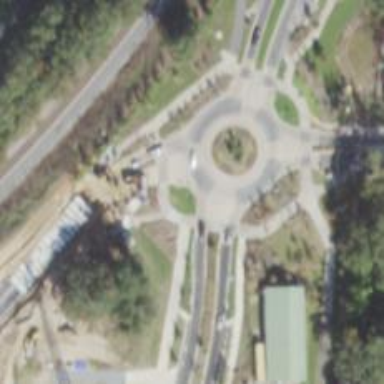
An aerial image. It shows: Tertiary road that leads to roundabout.